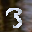
Label: 3